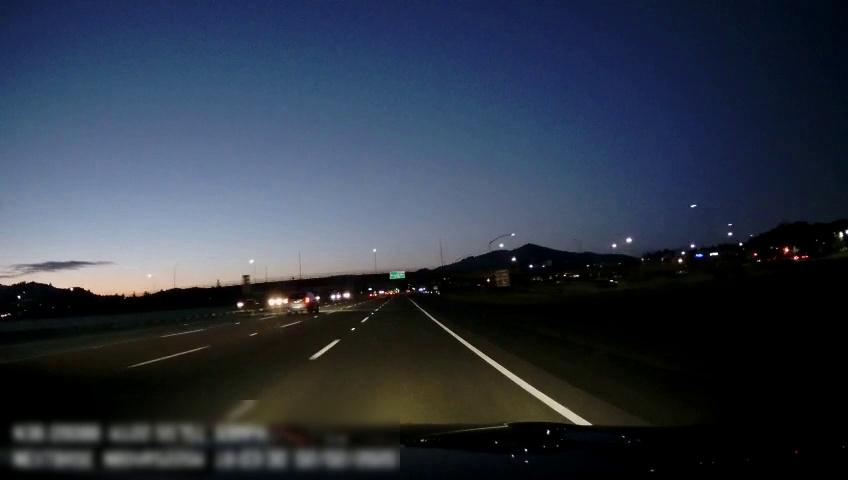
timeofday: Dusk/Dawn/Twilight
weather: Other
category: Drivable Space
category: Vehicles | Car
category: Vehicles | SUV
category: Vehicles | SUV
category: Lanes | Alternate Lane
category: Lanes | Alternate Lane
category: Lanes | Alternate Lane
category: Lanes | Alternate Lane
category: Lanes | Alternate Lane
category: Traffic | Signs
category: Traffic | Signs